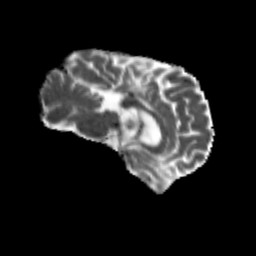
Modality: MD
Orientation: sagittal
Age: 61
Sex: male
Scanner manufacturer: siemens
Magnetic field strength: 3 T
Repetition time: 4.71 s
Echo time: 0.0906 s